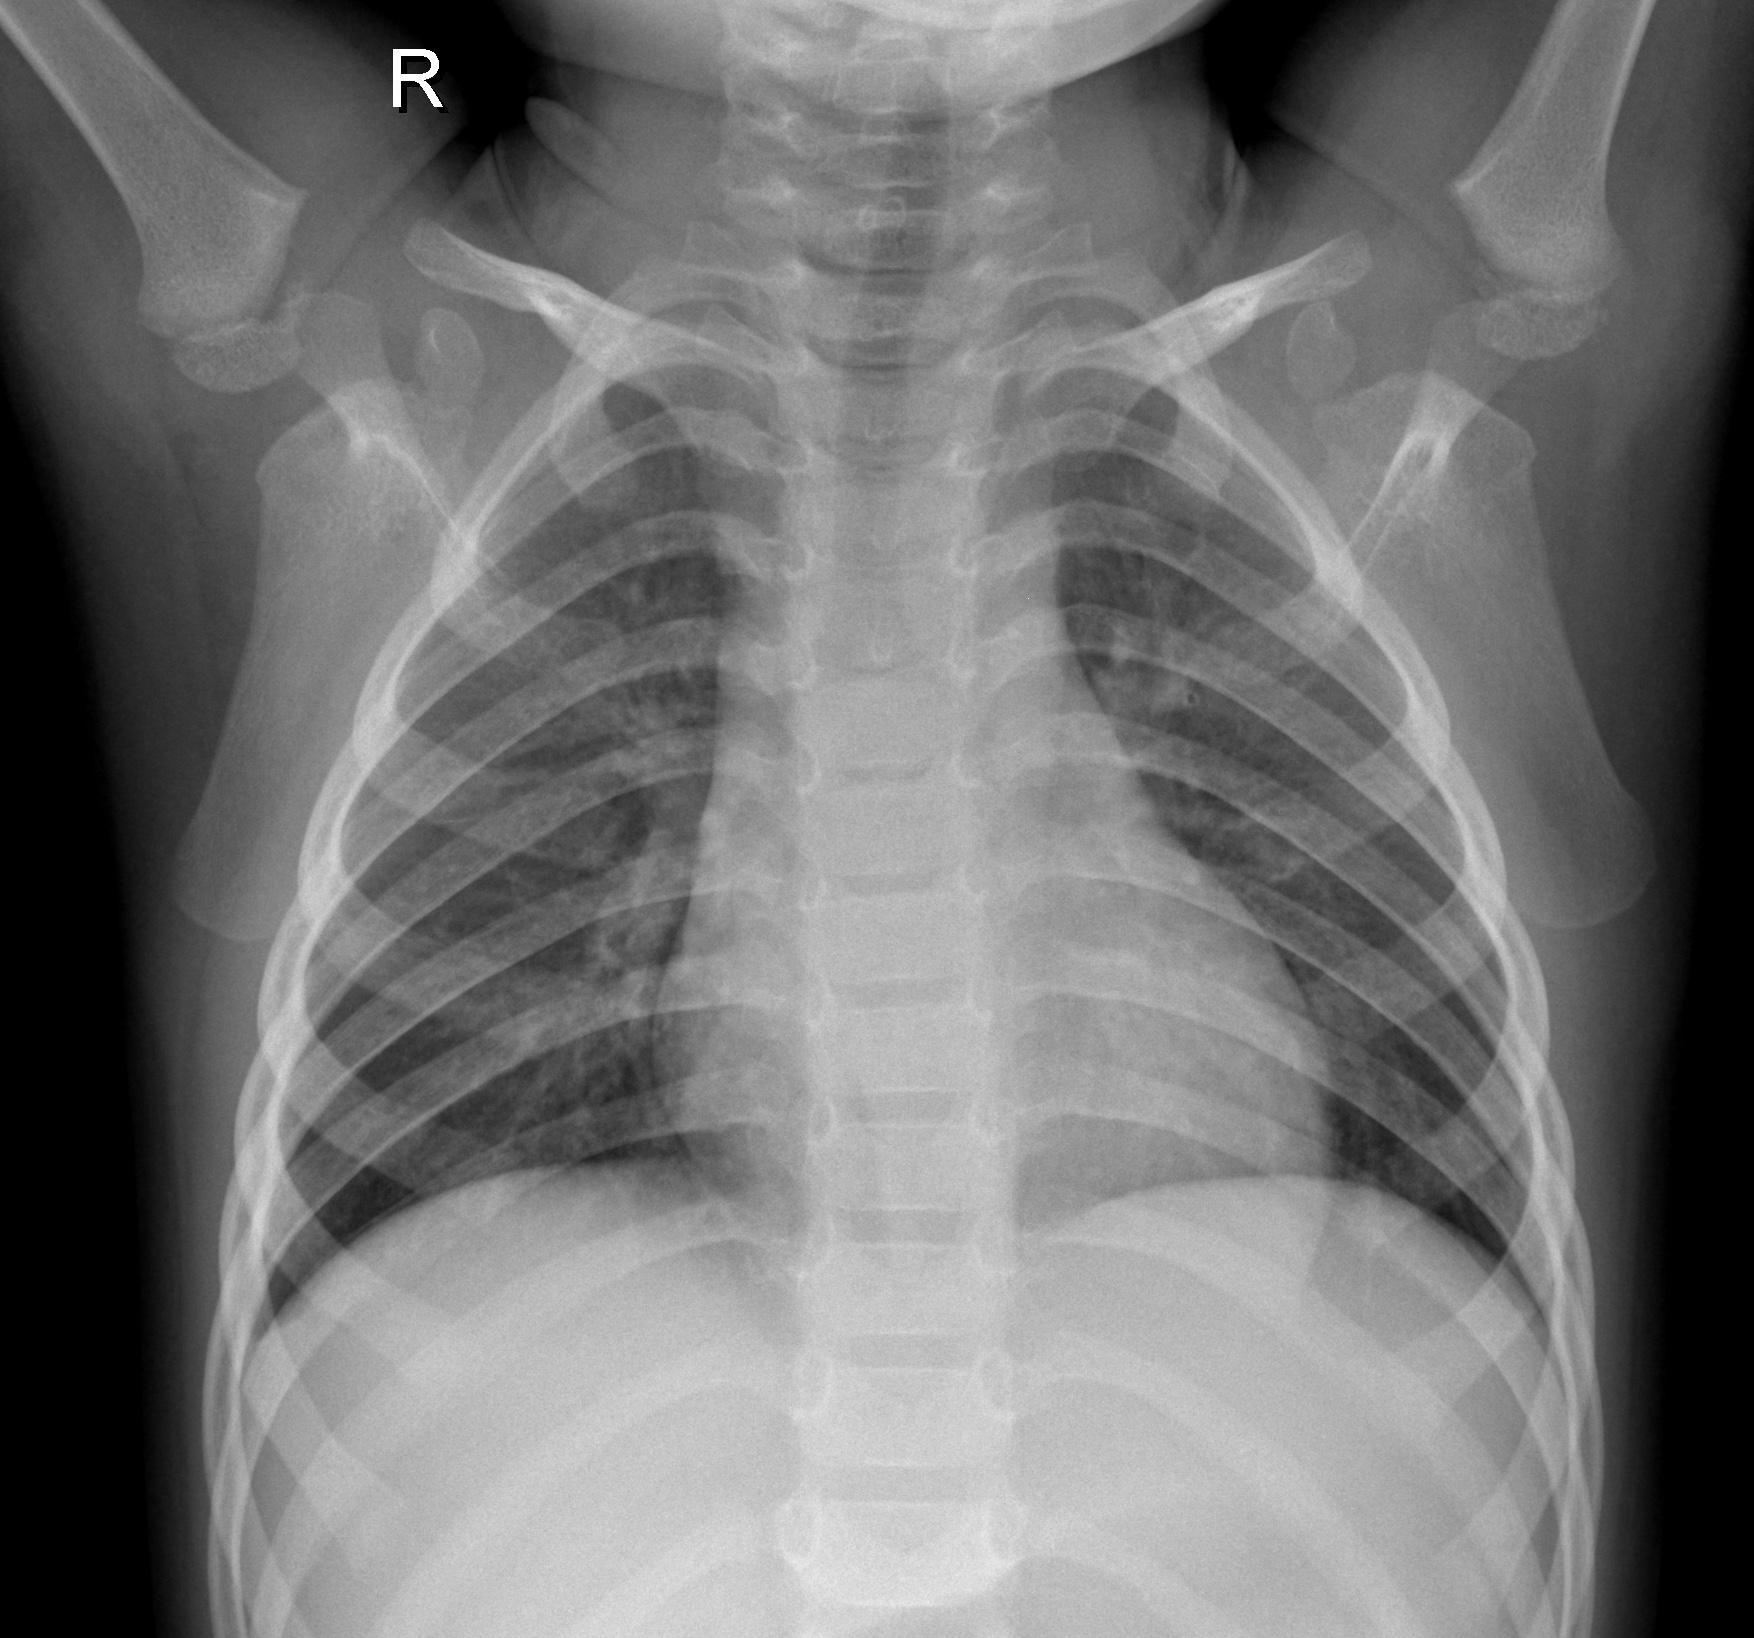
Diagnosis: NORMAL